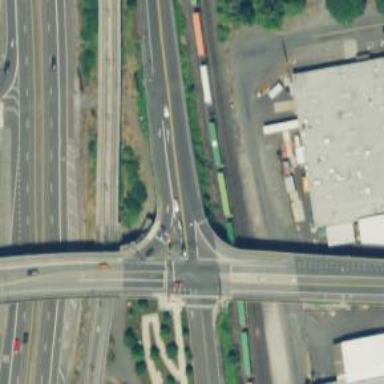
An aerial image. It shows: Trunk link highway passing over bridge.